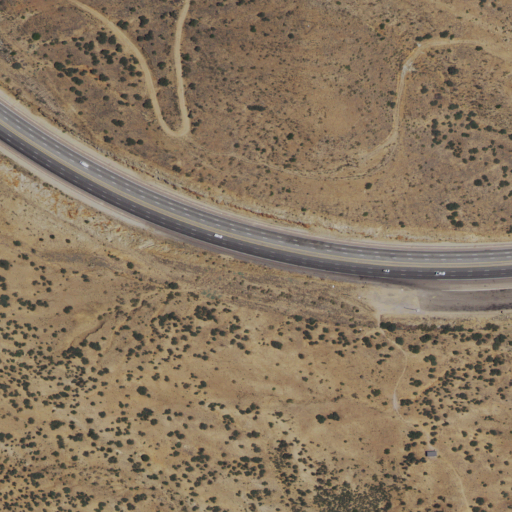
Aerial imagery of gap in New Mexico named San Augustin Pass containing shrub, medium intensity development, high intensity development, low intensity development, and open development